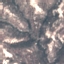
Label: HerbaceousVegetation